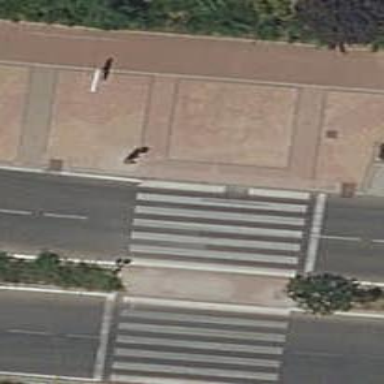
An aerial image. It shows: Road crossing with traffic signals.